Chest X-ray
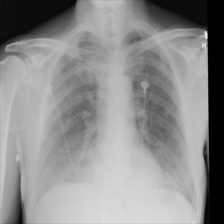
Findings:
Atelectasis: negative
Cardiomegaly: negative
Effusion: negative
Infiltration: negative
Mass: negative
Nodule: negative
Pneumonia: negative
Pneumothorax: negative
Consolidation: negative
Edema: negative
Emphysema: negative
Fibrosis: negative
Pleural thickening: negative
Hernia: negative